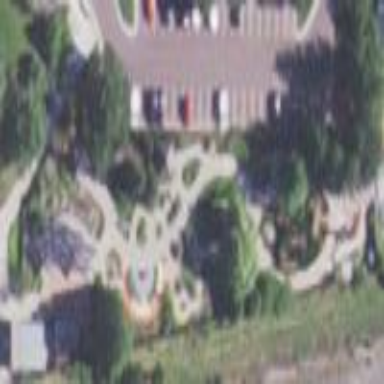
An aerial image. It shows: Park.